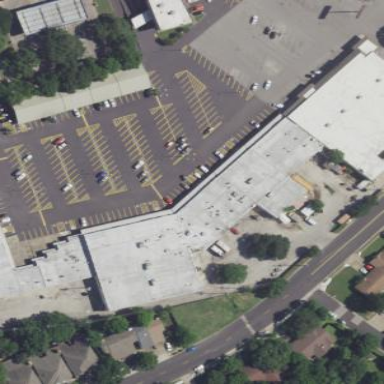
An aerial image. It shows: Retail area.